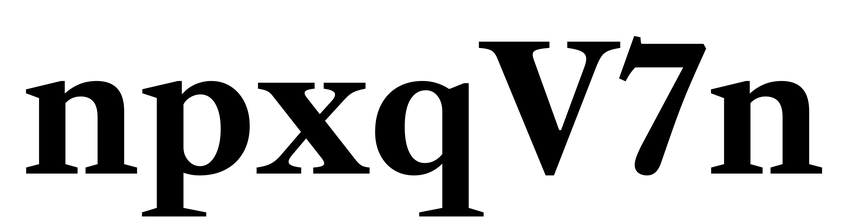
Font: LibreCaslonText_Bold